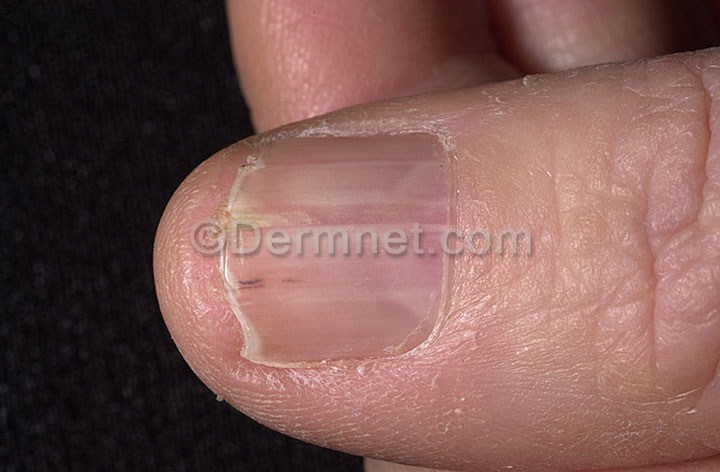
Disease: Nail Fungus and other Nail Disease